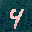
Label: 4